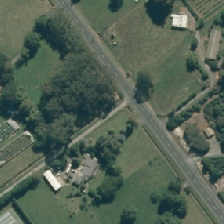
Land cover: shortrotation_cropland